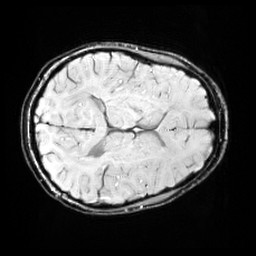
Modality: SWI
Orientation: axial
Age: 12
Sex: female
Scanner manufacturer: siemens
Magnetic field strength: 3 T
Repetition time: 0.027 s
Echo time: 0.02 s